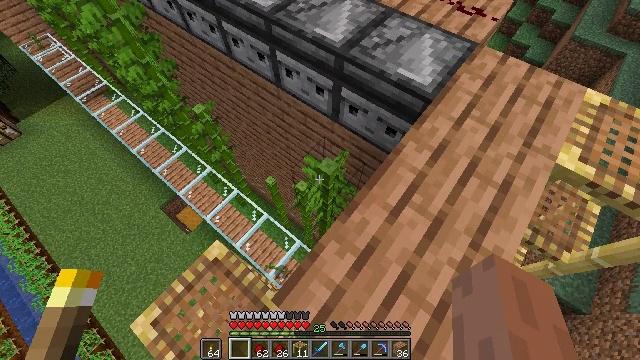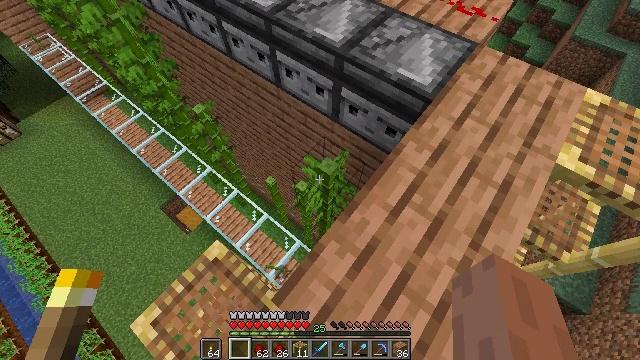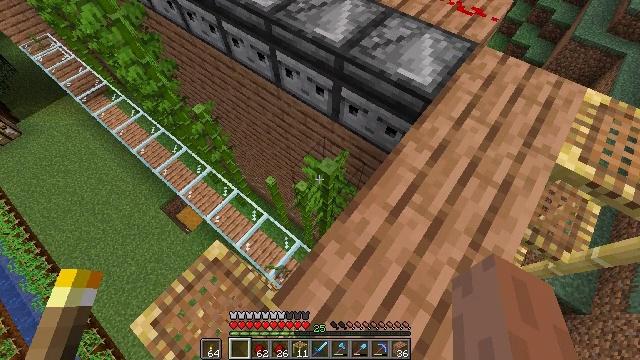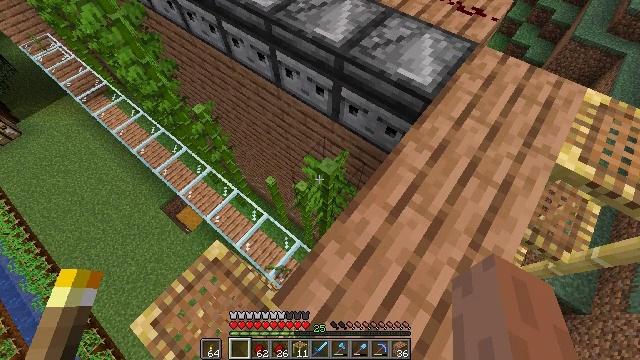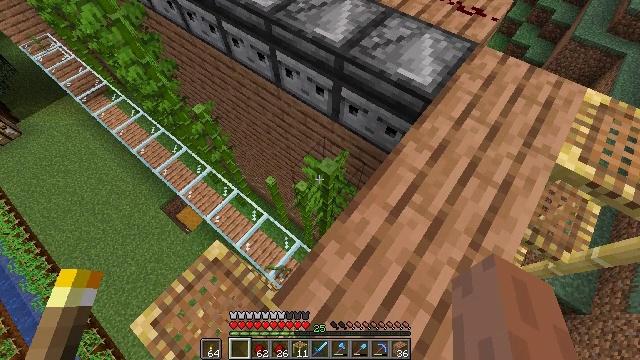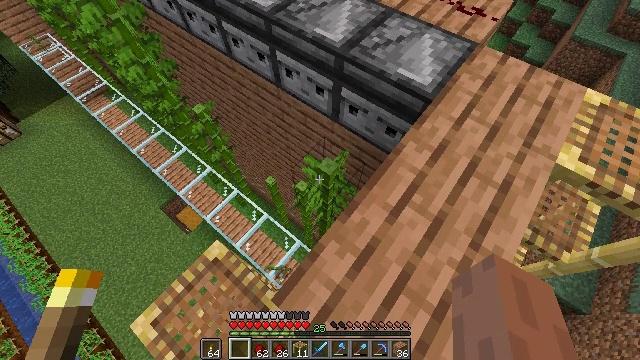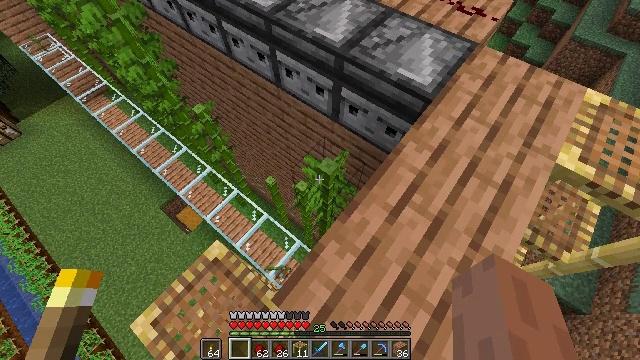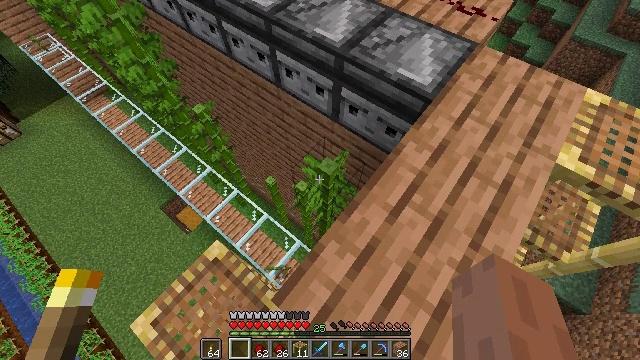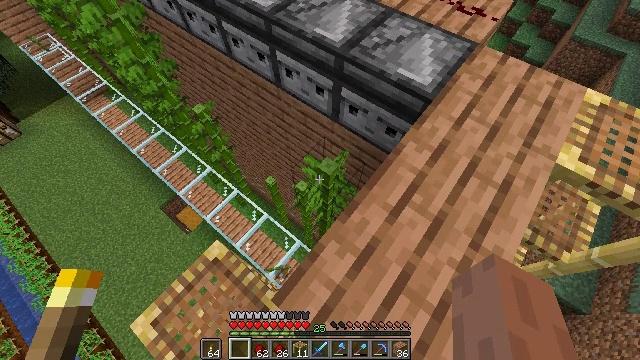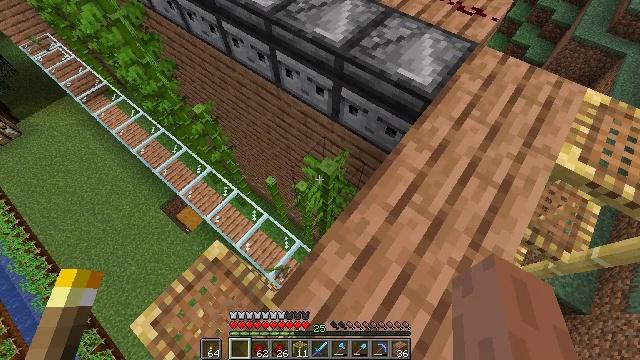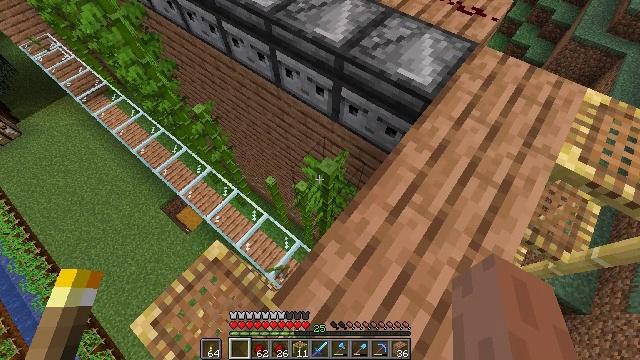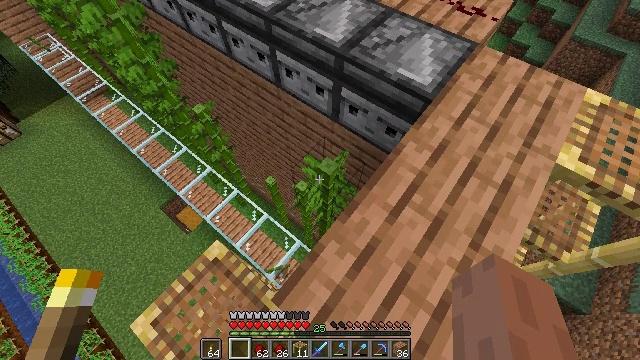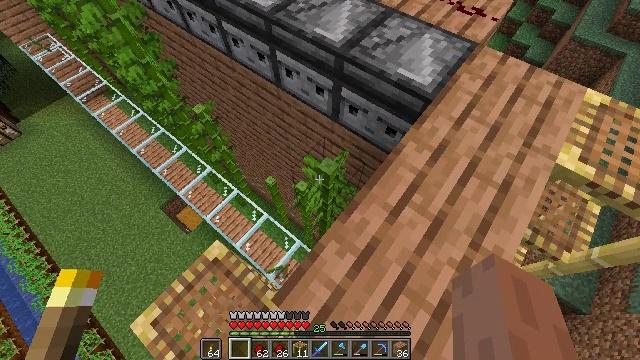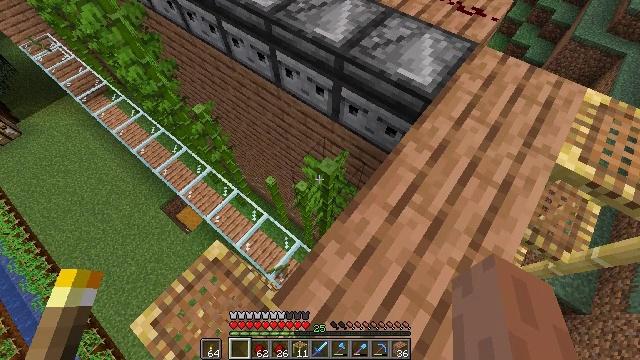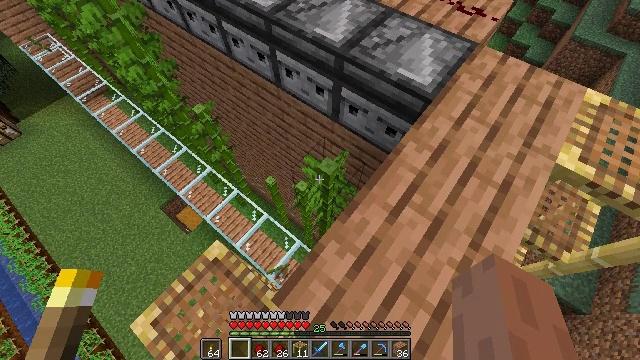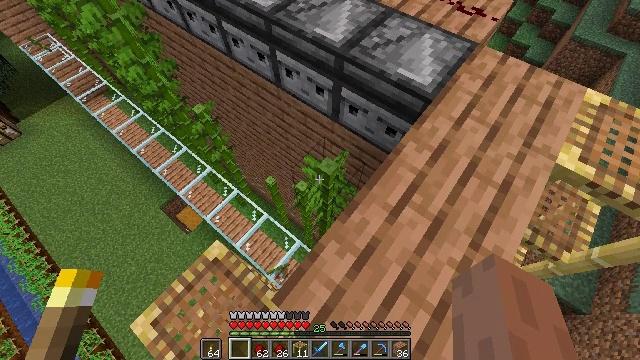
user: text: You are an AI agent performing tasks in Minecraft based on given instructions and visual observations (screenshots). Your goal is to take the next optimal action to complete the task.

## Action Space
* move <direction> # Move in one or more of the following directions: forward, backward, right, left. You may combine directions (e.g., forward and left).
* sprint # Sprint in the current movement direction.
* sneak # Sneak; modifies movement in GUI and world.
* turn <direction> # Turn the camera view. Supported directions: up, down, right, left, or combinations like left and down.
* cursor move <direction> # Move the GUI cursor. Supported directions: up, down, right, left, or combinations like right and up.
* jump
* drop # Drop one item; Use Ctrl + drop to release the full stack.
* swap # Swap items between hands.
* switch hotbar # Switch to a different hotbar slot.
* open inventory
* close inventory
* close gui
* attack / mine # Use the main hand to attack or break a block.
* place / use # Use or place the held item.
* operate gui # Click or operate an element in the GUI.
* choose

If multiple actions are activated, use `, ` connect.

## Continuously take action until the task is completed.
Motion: motion action
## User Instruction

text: Break the bamboo stalk.
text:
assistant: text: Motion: no_op
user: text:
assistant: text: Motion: no_op
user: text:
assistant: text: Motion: no_op
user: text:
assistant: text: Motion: no_op
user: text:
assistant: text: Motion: no_op
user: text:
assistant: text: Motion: no_op
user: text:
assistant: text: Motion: no_op
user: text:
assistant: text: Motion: no_op
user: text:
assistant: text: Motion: no_op
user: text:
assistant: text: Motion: no_op
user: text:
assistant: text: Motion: no_op
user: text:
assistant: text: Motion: no_op
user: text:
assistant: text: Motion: no_op
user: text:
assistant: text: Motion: no_op
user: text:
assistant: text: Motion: no_op
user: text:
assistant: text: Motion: no_op
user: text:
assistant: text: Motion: no_op
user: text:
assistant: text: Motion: no_op
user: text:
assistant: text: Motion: no_op
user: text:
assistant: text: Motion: no_op
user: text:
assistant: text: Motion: no_op
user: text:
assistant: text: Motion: no_op
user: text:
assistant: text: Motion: no_op
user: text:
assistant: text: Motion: no_op
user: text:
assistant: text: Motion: no_op
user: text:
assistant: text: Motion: no_op
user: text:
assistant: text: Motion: no_op
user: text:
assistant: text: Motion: no_op
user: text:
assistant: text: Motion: no_op
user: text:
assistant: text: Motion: turn left